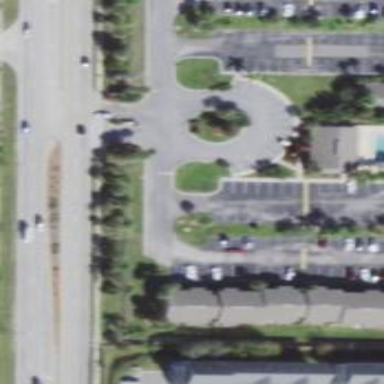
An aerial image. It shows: Footway.